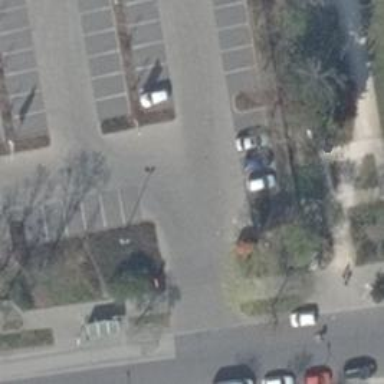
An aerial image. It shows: Parking aisle designated as service road.